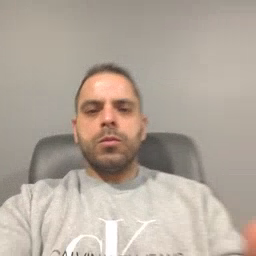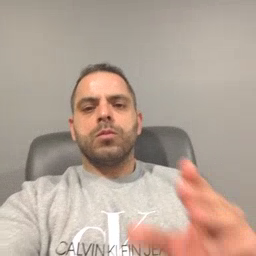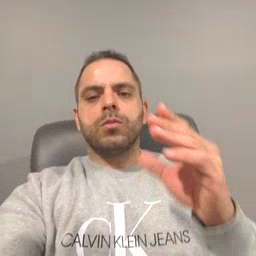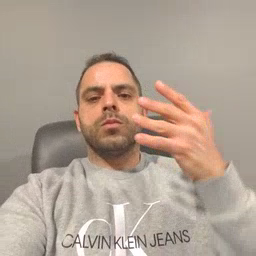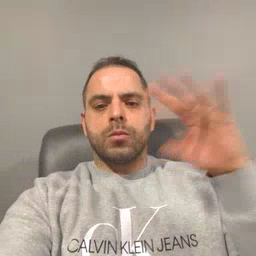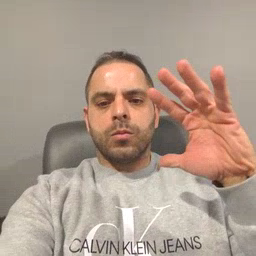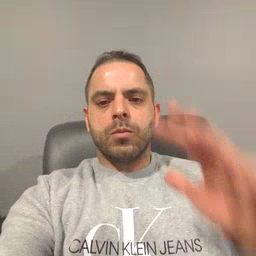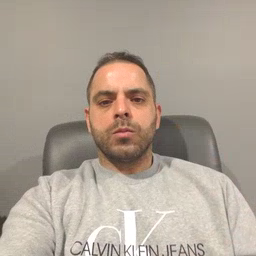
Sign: after